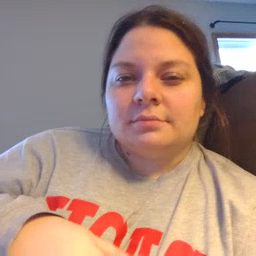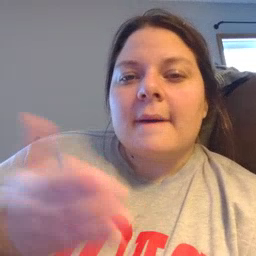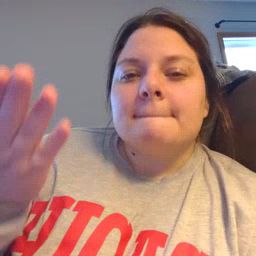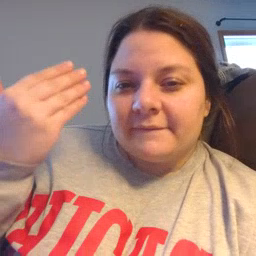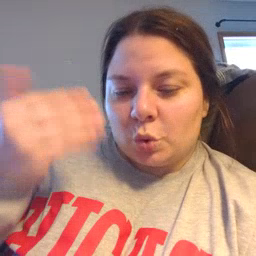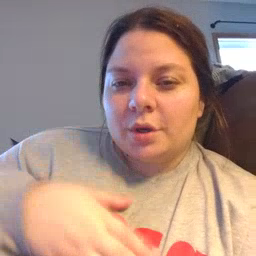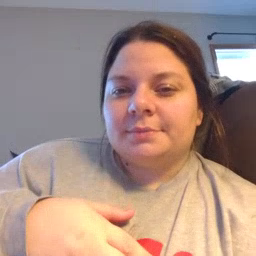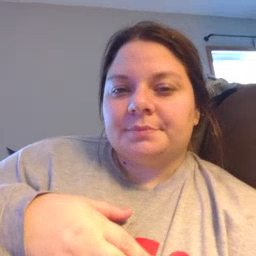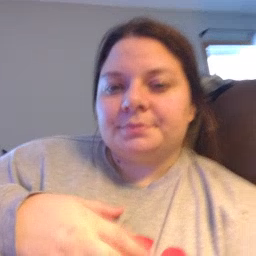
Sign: before